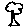
Label: tree